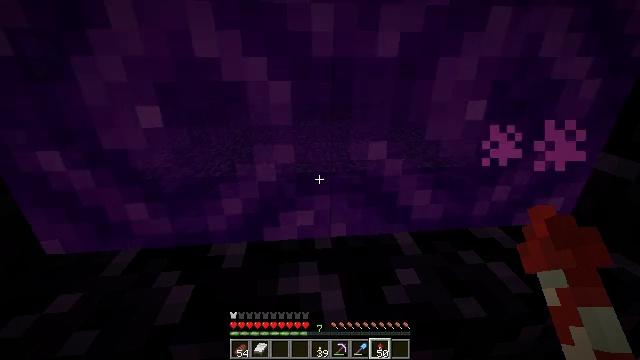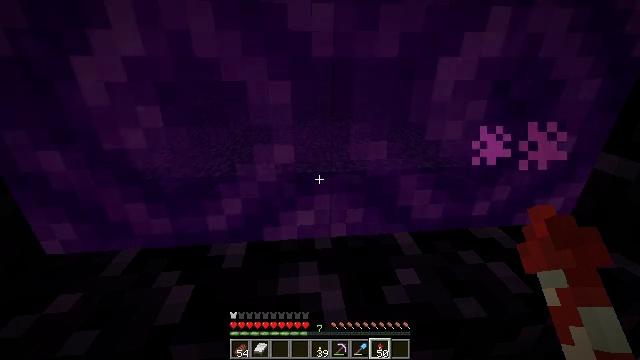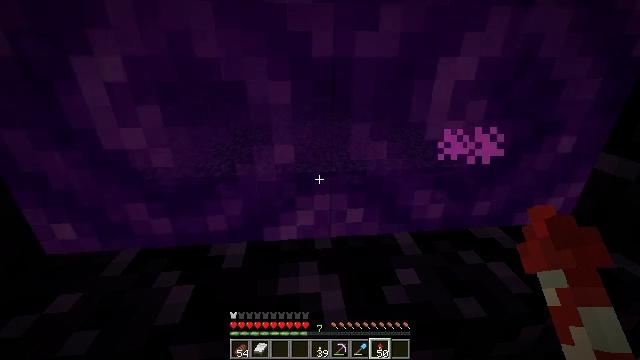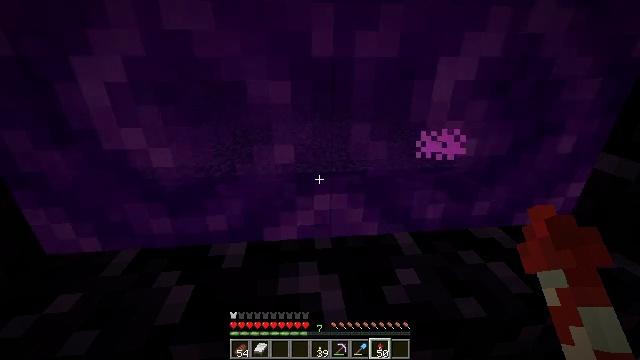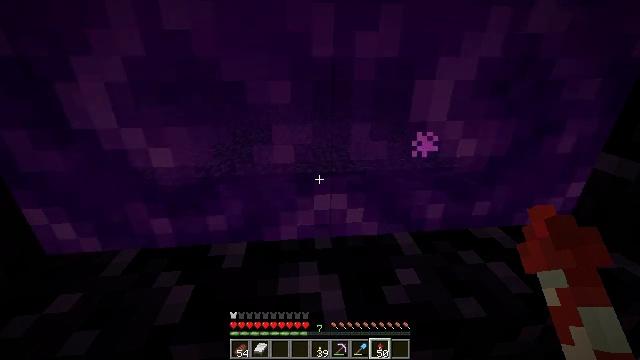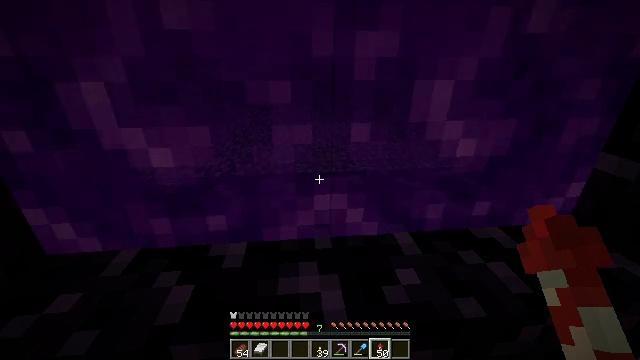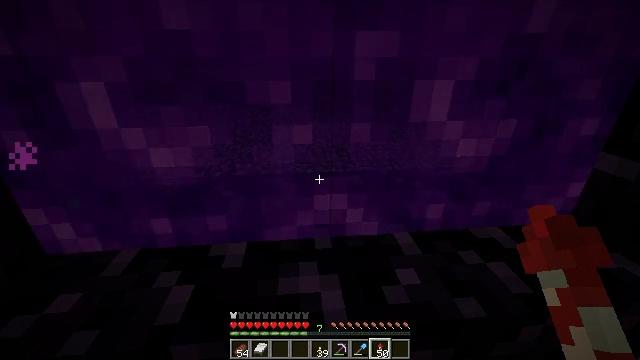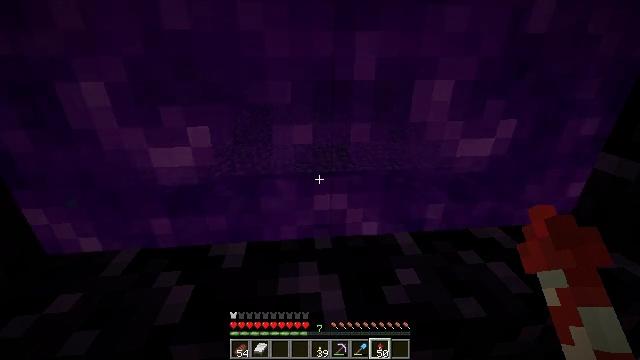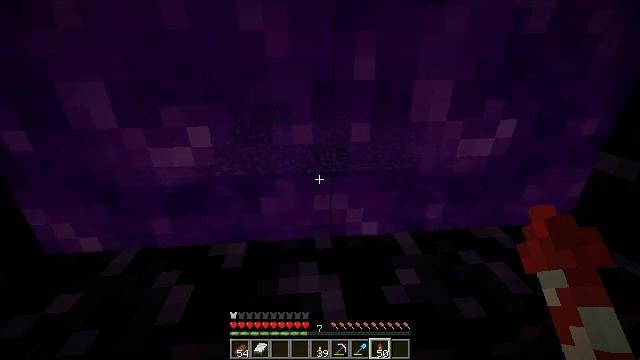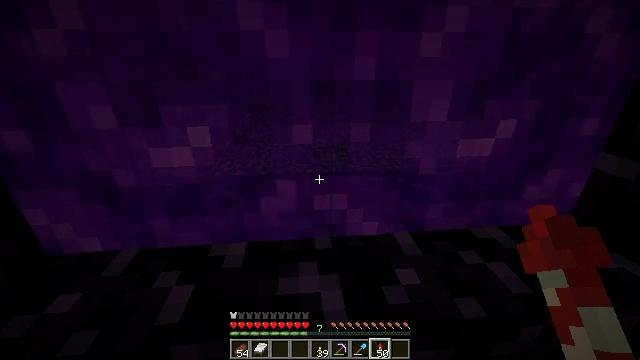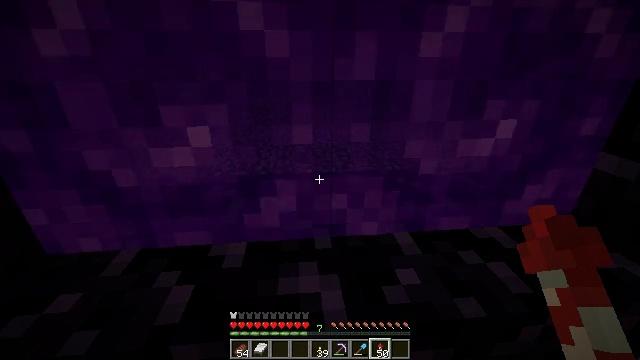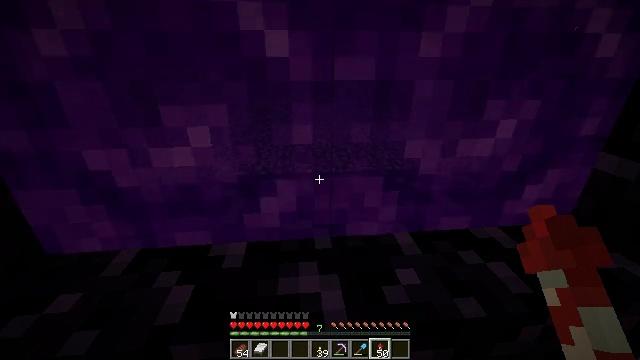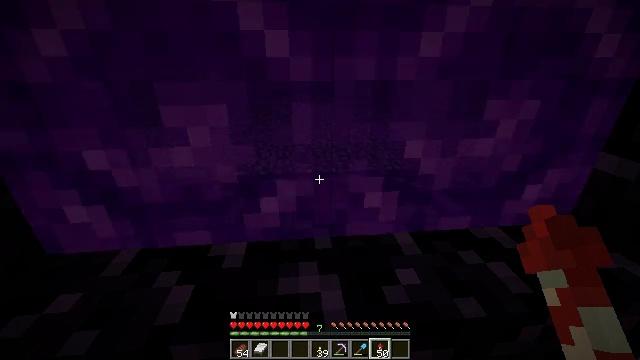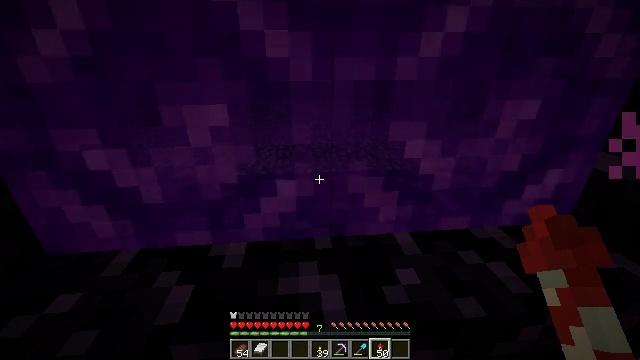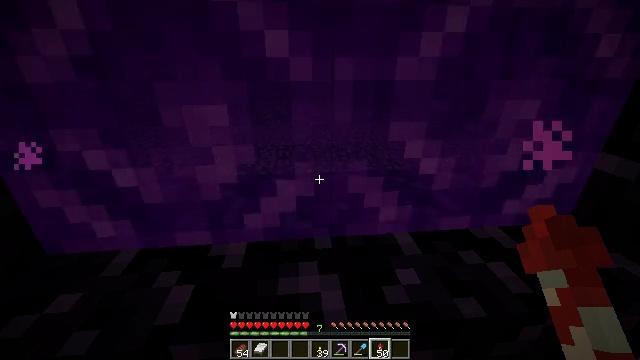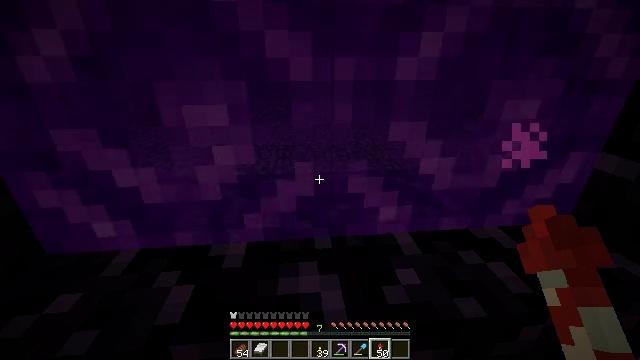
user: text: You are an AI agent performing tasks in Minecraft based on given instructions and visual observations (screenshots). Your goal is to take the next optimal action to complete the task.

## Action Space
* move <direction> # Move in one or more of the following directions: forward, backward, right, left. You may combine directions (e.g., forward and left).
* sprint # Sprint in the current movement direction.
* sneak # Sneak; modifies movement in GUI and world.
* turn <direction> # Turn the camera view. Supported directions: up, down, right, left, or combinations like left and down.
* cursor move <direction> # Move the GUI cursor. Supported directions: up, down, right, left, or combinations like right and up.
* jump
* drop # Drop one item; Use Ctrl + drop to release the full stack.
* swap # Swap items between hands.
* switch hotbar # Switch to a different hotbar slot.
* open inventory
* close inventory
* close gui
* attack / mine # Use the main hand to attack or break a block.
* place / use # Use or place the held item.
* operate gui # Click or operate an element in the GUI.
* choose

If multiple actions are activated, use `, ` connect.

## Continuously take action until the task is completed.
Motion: motion action
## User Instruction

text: Gather ice for building or crafting.
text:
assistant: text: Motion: no_op
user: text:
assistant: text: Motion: no_op
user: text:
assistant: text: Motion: no_op
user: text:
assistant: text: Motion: no_op
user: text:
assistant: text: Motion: no_op
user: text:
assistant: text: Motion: no_op
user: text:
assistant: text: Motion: no_op
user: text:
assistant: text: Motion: no_op
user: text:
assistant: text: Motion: no_op
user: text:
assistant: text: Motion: no_op
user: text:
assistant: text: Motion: no_op
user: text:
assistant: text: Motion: no_op
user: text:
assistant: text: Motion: no_op
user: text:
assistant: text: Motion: no_op
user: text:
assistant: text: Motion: no_op
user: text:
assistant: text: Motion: no_op
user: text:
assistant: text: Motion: no_op
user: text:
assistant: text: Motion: no_op
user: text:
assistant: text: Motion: no_op
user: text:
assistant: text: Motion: no_op
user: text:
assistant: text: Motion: no_op
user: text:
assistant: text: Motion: no_op
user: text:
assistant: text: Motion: no_op
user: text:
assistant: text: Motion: no_op
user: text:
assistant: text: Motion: no_op
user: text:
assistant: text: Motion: no_op
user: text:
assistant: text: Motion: no_op
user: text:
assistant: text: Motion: no_op
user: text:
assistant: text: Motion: no_op
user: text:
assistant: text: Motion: no_op